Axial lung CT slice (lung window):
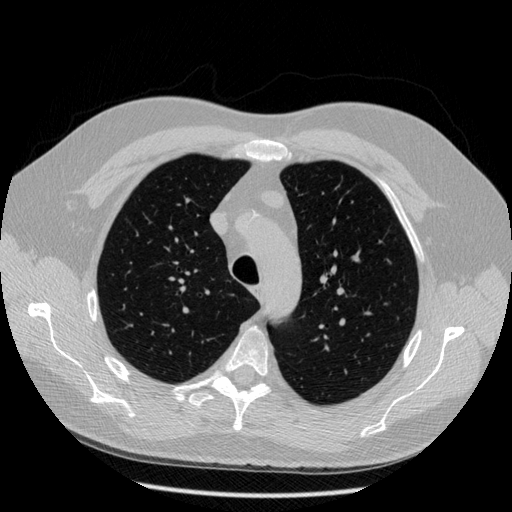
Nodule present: no